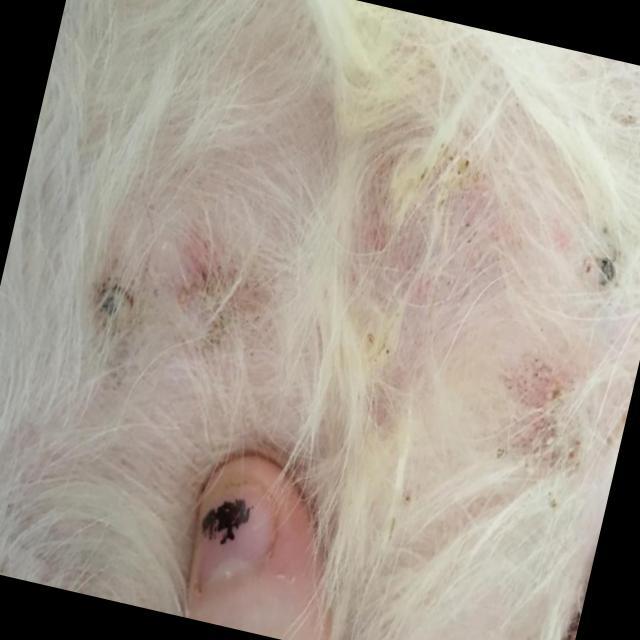
Canine ringworm (Dermatophytosis) — fungal infection caused by Microsporum or Trichophyton. Presents with circular alopecia, scaling, crusting, and broken hairs.